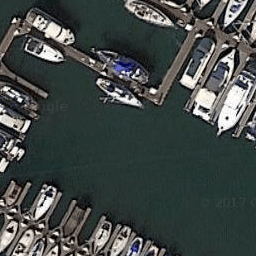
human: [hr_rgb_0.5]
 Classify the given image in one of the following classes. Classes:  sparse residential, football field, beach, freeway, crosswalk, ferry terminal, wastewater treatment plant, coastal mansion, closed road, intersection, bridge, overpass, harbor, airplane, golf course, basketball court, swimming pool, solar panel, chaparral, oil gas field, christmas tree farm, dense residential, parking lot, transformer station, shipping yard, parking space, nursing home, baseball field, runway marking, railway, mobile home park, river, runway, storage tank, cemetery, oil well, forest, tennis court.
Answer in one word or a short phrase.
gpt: harbor